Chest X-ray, PA view. Patient: 60 years old, sex M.
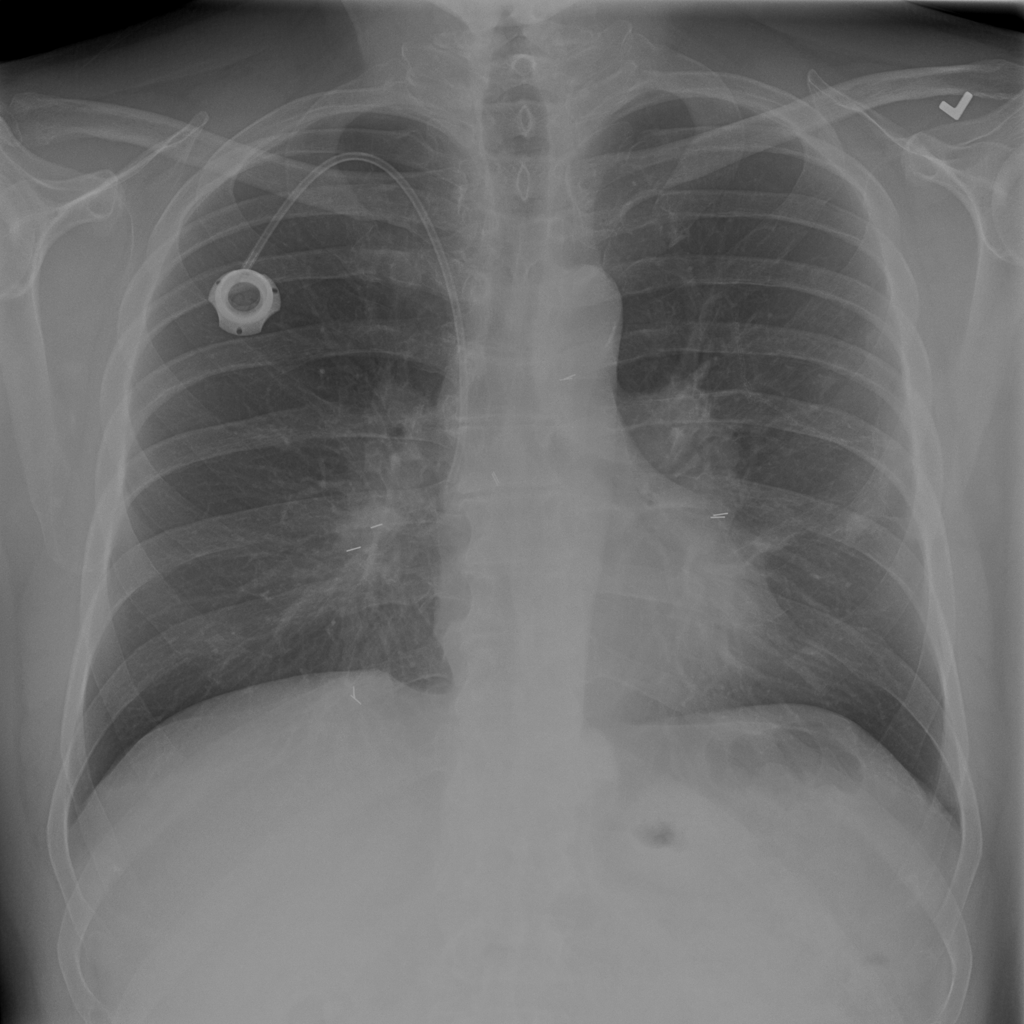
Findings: Pleural_Thickening